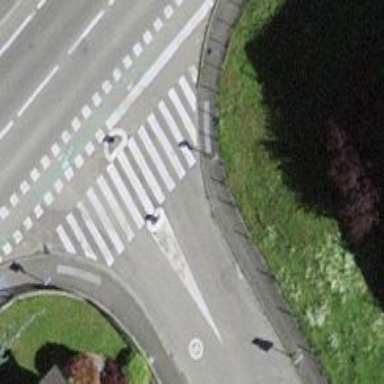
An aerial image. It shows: Road with "give way" sign.